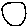
Label: circle